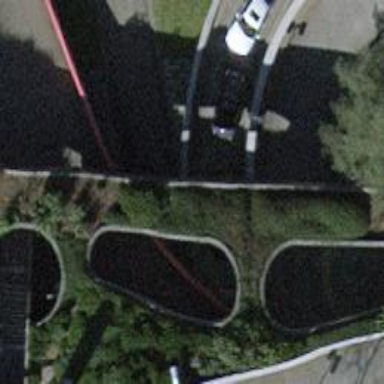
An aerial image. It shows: Parking entrance.